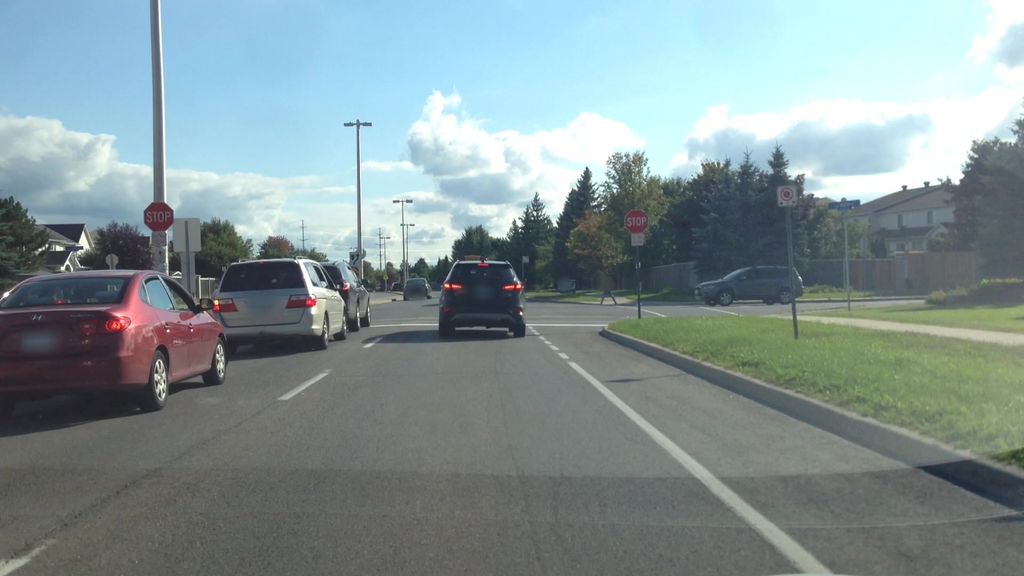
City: ottawa-gatineau